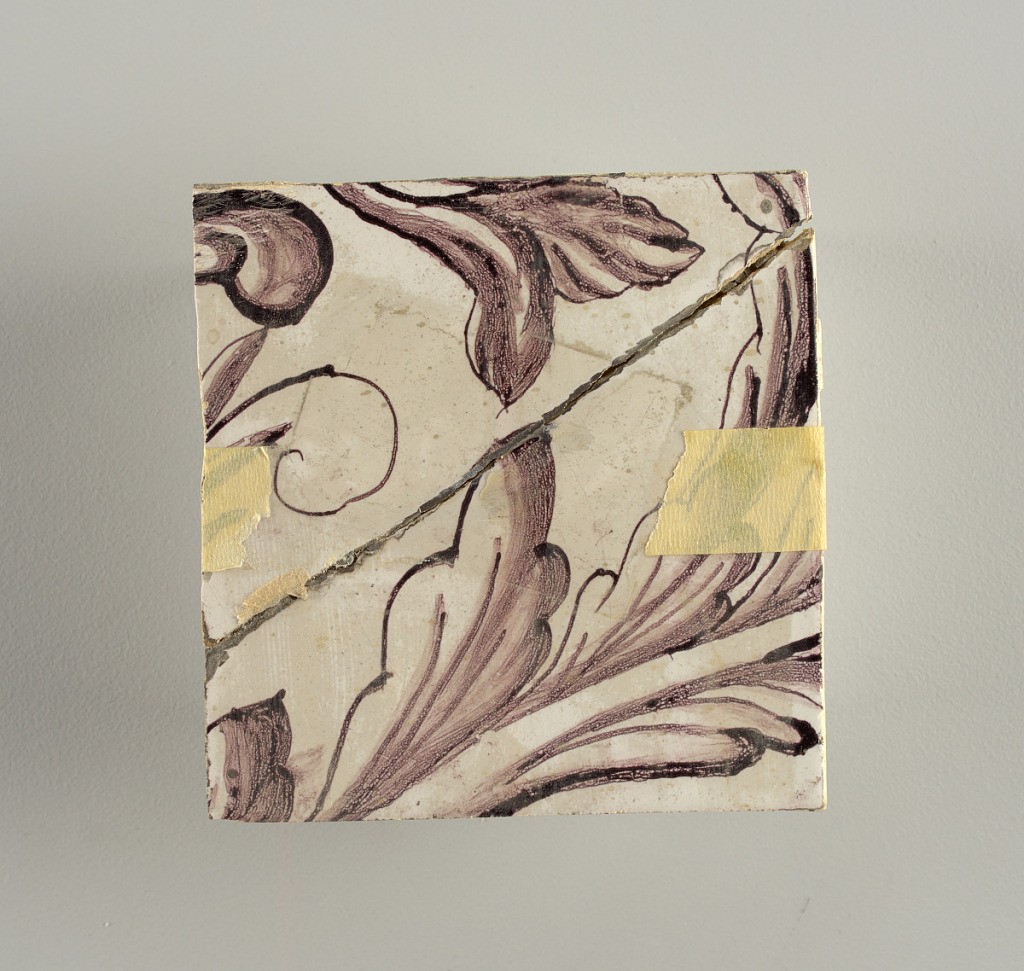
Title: Wall facing
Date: ca. 1725
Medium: tin-glazed earthenware, underglaze
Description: Two vertical rectangles, twenty-three tiles high.  A) Nine tiles wide at top; seven tiles wide at bottom.  B) Ten and one-half tiles wide.

Arabesque design of foliage.  A) with centered figure of Justice under a canopy.  B) with centered urn.